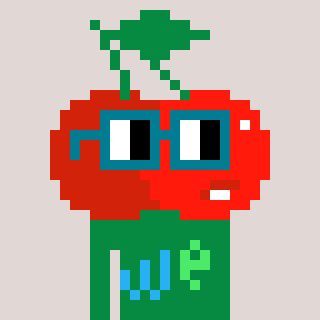
a pixel art character with square dark green glasses, a cherry-shaped head and a green-colored body on a warm background